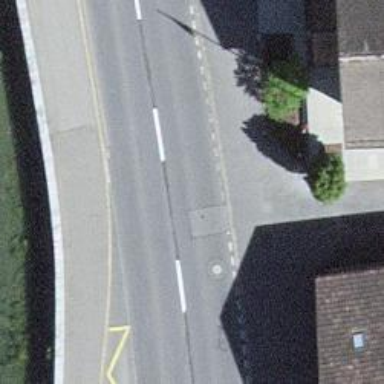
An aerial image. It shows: Bus stop equipped with public transport stop position.